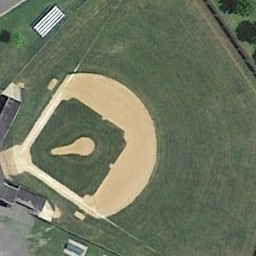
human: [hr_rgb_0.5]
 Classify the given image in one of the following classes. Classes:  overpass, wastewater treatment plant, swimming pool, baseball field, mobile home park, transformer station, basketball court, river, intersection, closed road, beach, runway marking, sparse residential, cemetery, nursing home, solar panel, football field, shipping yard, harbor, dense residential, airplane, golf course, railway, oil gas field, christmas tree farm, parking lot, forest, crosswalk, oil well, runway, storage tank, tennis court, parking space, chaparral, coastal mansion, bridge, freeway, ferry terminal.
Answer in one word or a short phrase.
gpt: baseball field